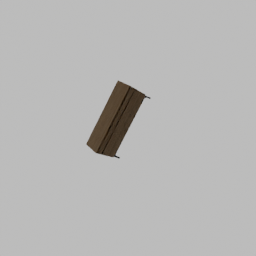
Label: furniture